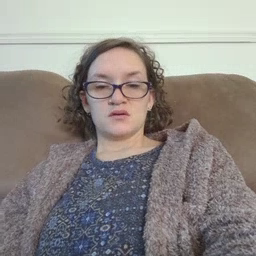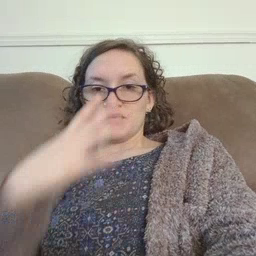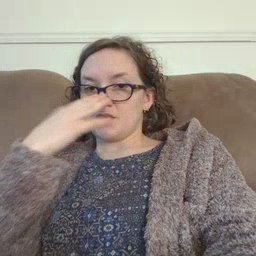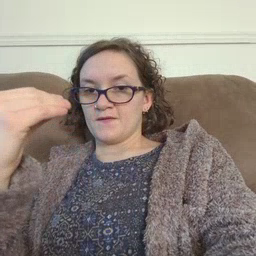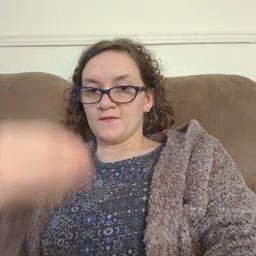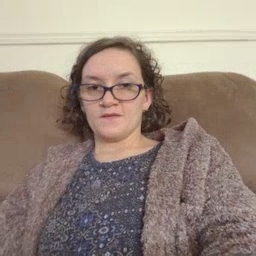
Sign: wolf